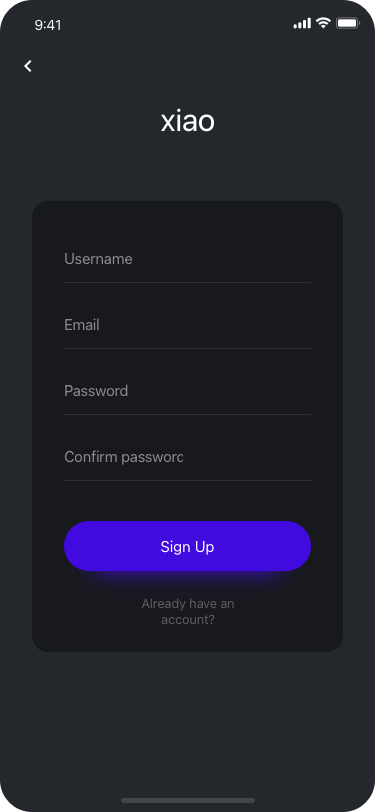
Text in this UI design:
xiao
Already have an account?
Sign Up
Username
Email
Password
Confirm password